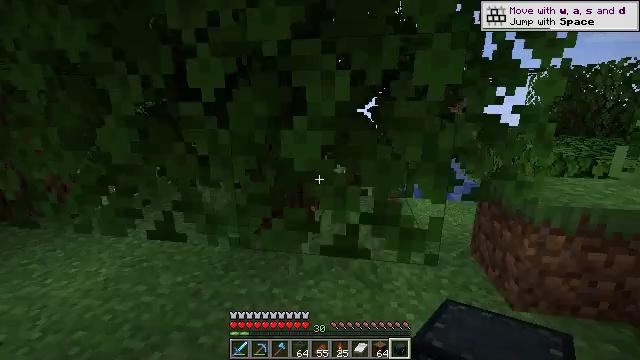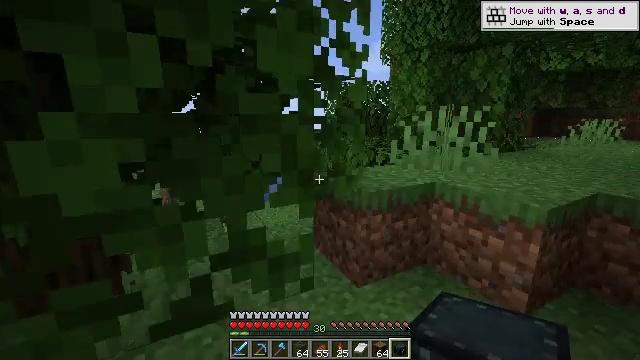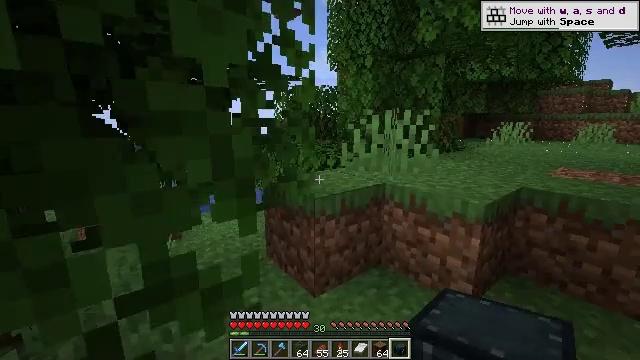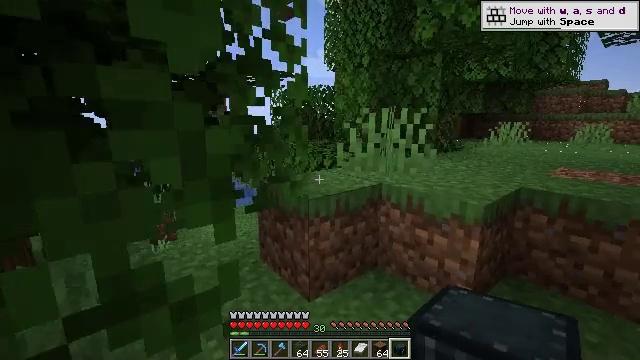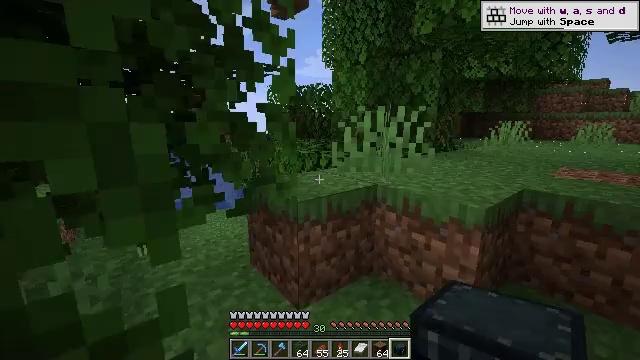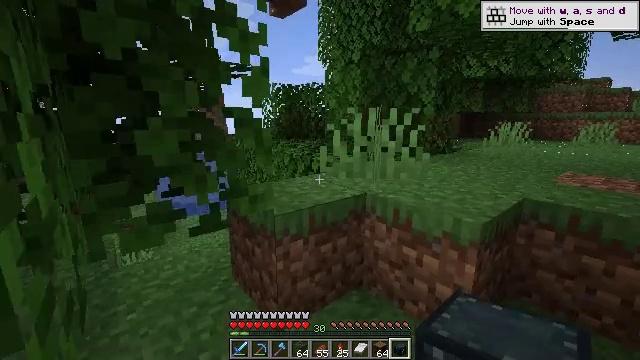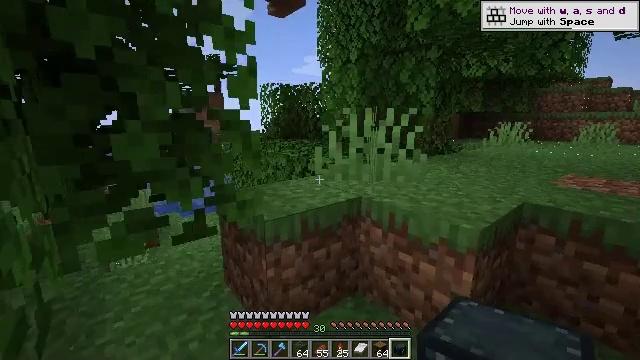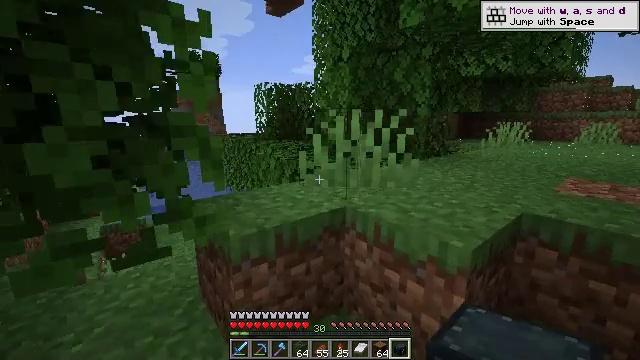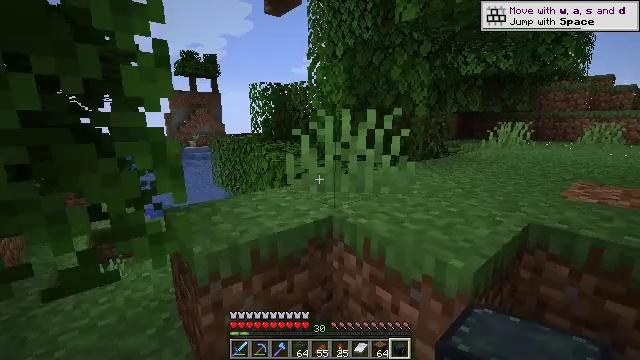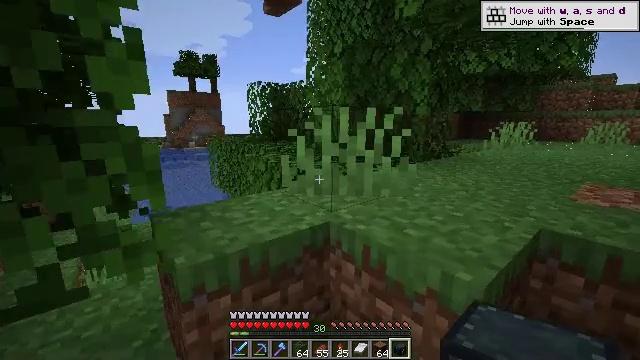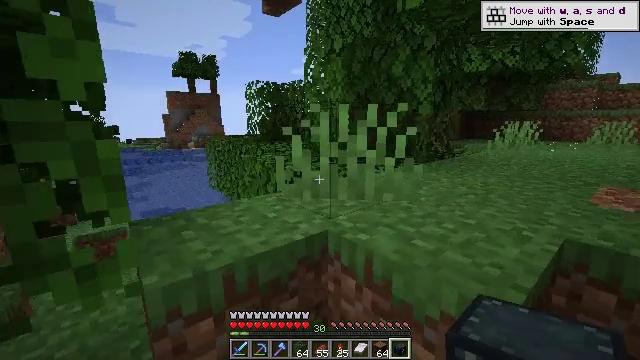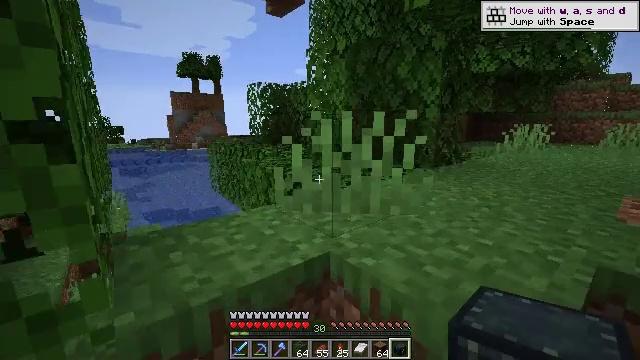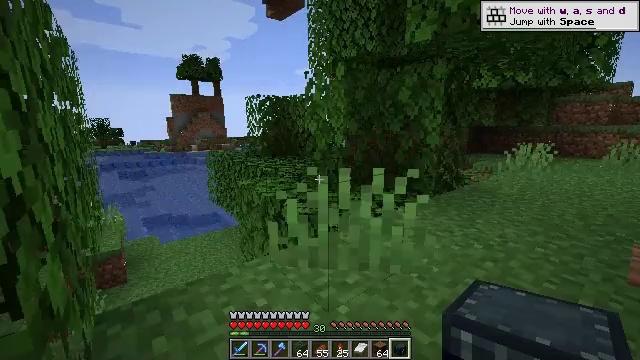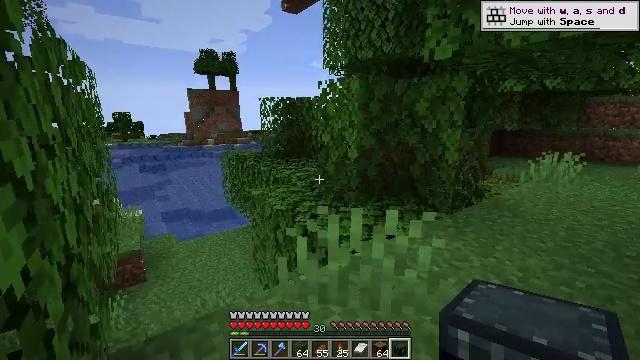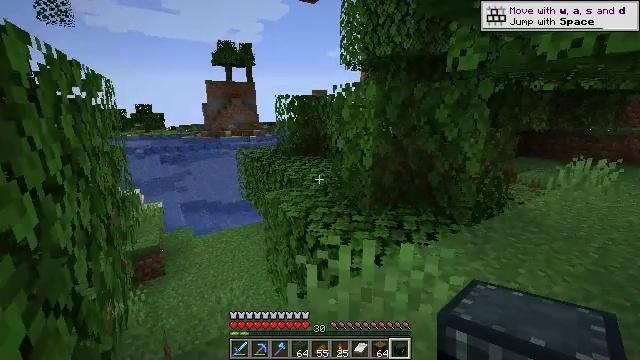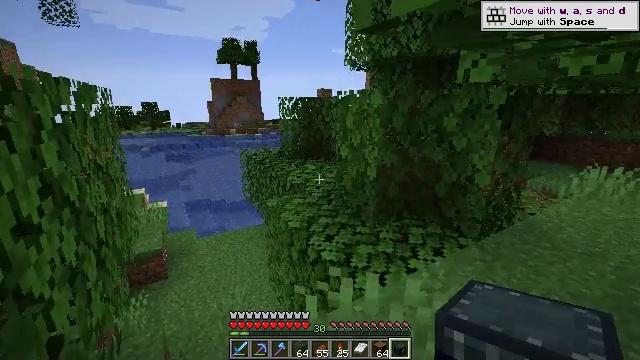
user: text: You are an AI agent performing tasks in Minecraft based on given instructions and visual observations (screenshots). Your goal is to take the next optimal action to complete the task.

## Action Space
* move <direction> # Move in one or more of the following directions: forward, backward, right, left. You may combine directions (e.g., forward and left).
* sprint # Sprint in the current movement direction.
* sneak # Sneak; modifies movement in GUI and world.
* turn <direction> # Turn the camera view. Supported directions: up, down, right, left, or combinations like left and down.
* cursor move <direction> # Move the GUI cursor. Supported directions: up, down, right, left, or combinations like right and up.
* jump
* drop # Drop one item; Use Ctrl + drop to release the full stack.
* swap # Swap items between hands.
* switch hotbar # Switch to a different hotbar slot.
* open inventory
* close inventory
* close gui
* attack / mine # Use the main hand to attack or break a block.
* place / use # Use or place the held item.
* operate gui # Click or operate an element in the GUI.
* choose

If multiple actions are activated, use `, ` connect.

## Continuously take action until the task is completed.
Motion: motion action
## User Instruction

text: Remove spruce leaves from the inventory.
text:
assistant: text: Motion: move forward, turn right and up
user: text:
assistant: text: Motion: move forward and move right, turn right
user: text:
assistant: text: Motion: move forward and move right
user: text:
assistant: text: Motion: move forward and move right
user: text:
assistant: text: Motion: move forward and move right
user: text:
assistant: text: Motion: move forward and move right
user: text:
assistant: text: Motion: move forward and move right
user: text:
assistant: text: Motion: move forward
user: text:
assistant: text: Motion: move forward
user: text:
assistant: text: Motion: move forward
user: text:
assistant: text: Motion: move forward, jump
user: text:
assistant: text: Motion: move forward, jump
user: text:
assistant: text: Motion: move forward, turn left and down, jump
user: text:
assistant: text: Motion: move forward, turn left and down, jump
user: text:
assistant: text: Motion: move forward, turn left
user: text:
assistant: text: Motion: move forward, turn left and down
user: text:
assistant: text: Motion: move forward and move right, turn left and down
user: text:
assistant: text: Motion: move forward and move right, turn left
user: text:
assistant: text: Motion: move forward and move right, turn left
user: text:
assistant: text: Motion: move forward and move right, turn left and up
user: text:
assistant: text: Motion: no_op
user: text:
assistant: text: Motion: no_op
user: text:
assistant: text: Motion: turn left and up
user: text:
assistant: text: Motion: turn left
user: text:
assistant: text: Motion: no_op
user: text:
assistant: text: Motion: no_op
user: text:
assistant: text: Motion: open inventory
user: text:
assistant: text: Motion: open inventory
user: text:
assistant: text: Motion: cursor move right and down
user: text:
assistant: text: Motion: cursor move right and down